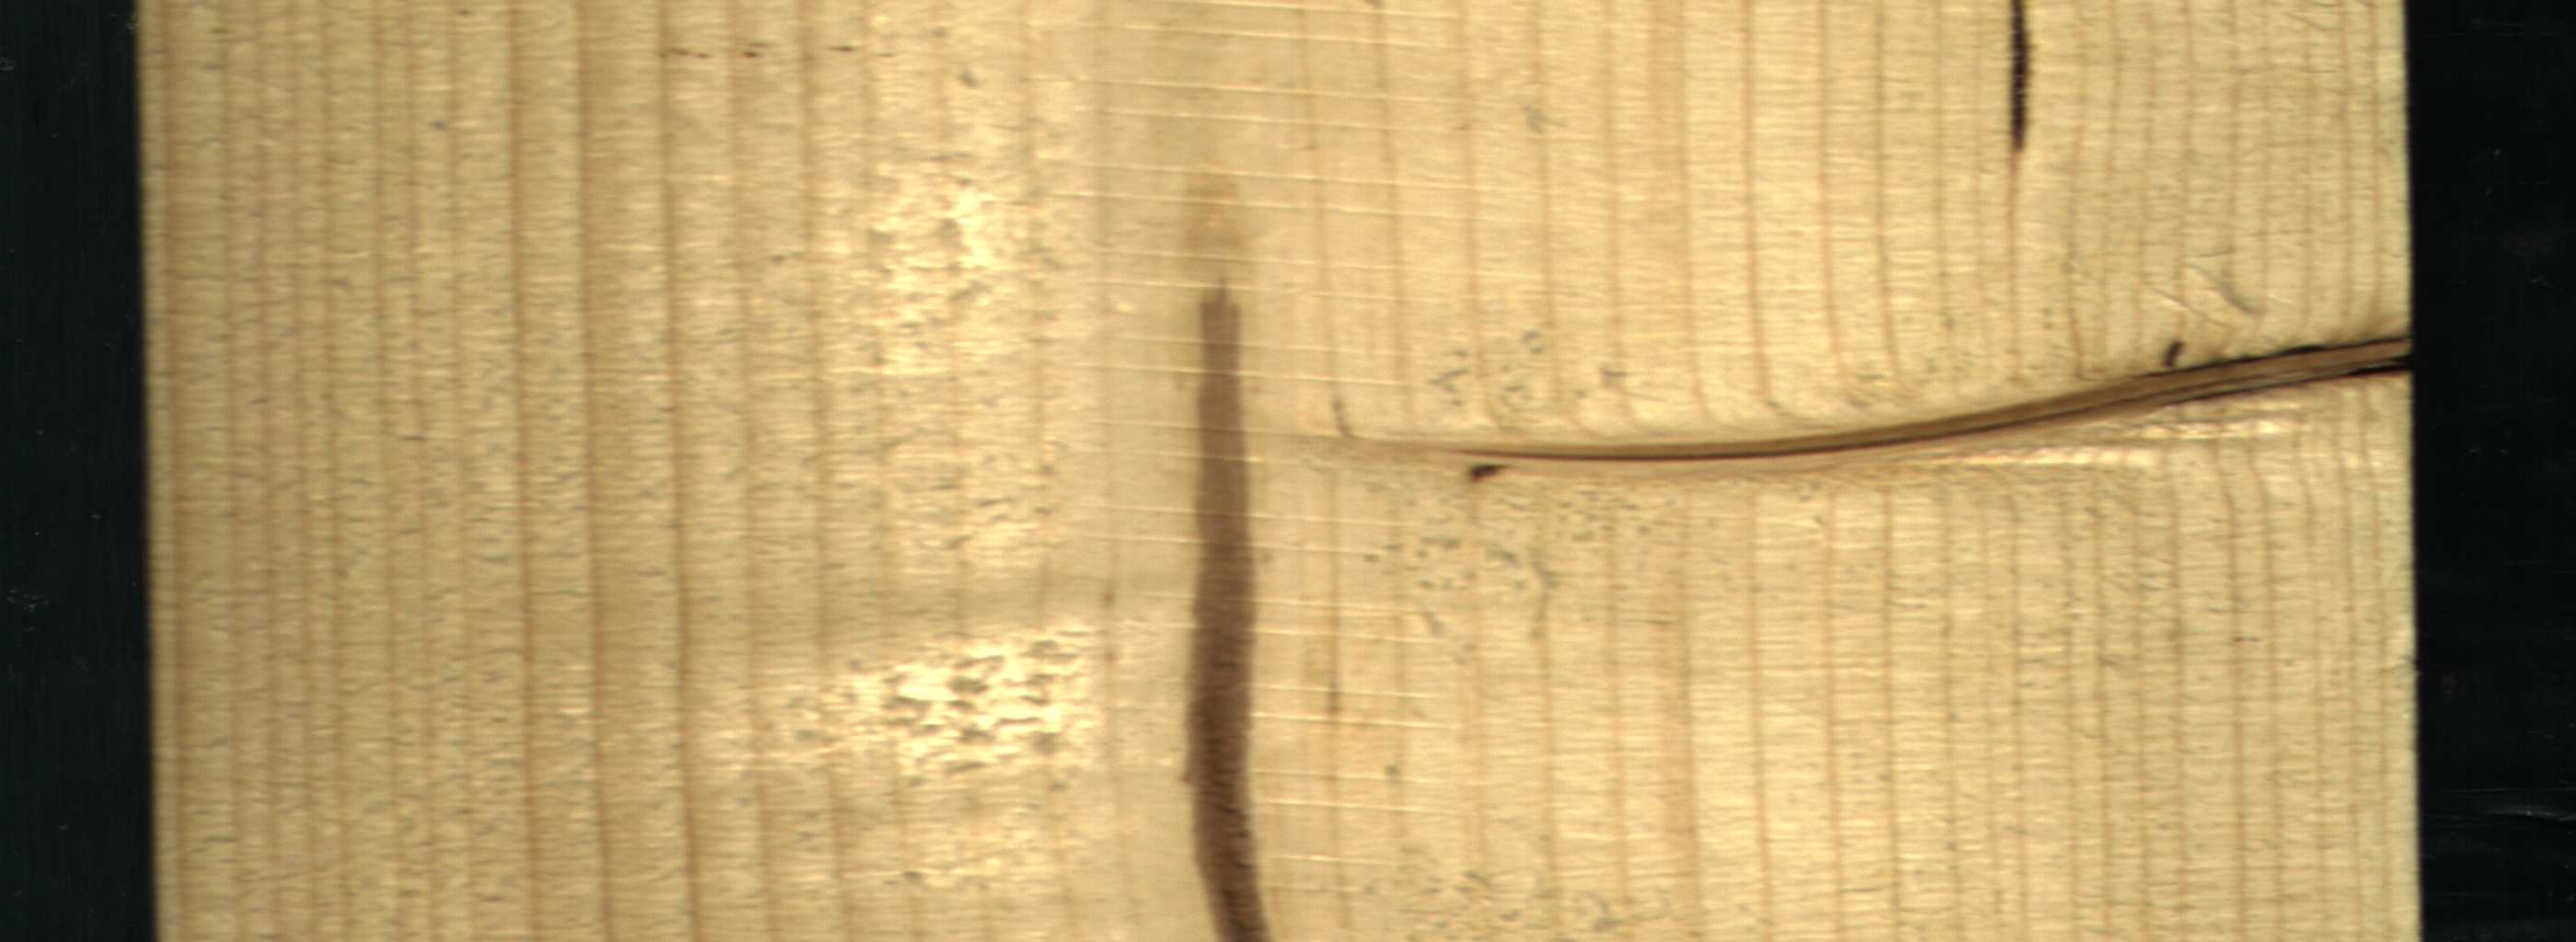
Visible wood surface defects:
Marrow
resin
Dead_Knot